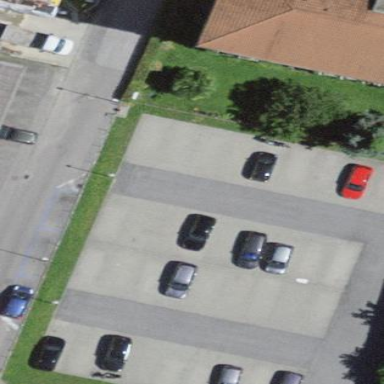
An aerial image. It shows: Parking area with tennis court nearby. The parking surface is dedicated for the tennis court.